Question: I'm working with custom alertDialog in android and found a problem. My code is simple:
'''
LayoutInflater inflatre = getLayoutInflater();
View v = inflatre.inflate(R.layout.dialog_view, null);
AlertDialog.Builder dialog = new AlertDialog.Builder(EditPageActivity.this);
dialog.setView(v);
dialog.show();
'''
And the layout xml is:
'''
<?xml version="1.0" encoding="utf-8"?>
<RelativeLayout xmlns:android="http://schemas.android.com/apk/res/android"
android:layout_width="match_parent"
android:layout_height="match_parent"
android:background="@color/bg"
android:padding="10dp"
android:gravity="center" >
<Button
android:id="@+id/gallery_b"
android:layout_width="match_parent"
android:layout_height="wrap_content"
android:text="Gallery" />
<Button
android:id="@+id/photo_b"
android:layout_width="match_parent"
android:layout_height="wrap_content"
android:layout_below="@+id/gallery_b"
android:text="Take Photo" />
<TextView
android:layout_width="wrap_content"
android:layout_height="wrap_content"
android:layout_above="@+id/gallery_b"
android:layout_centerHorizontal="true"
android:text="Choose Image"
android:textSize="20sp"
android:textColor="@color/splash_font"
android:layout_marginBottom="10dp" />
'''
But the output is like this:

Feeling helpless after searching google :(...can anyone describe me anything
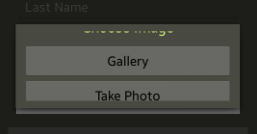
Answer: Try this layout for 'Dialog', It should work.
'''
<?xml version="1.0" encoding="utf-8"?>
<RelativeLayout xmlns:android="http://schemas.android.com/apk/res/android"
android:layout_width="match_parent"
android:layout_height="match_parent"
android:background="@color/bg"
android:padding="10dp"
android:gravity="center">
<TextView
android:id="@+id/textView1"
android:layout_width="wrap_content"
android:layout_height="wrap_content"
android:layout_alignParentTop="true"
android:layout_centerHorizontal="true"
android:text="Choose Image"
android:textSize="20sp"
android:textColor="@color/splash_font"/>
<Button
android:id="@+id/gallery_b"
android:layout_width="match_parent"
android:layout_height="wrap_content"
android:layout_below="@+id/textView1"
android:text="Gallery"
android:layout_marginTop="10dp"/>
<Button
android:id="@+id/photo_b"
android:layout_width="match_parent"
android:layout_height="wrap_content"
android:layout_below="@+id/gallery_b"
android:text="Take Photo" />
</RelativeLayout>
'''